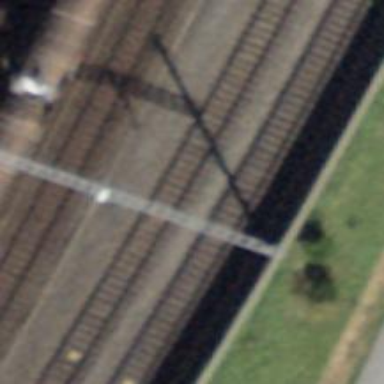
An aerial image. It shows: Railway track with contact line for electrification.